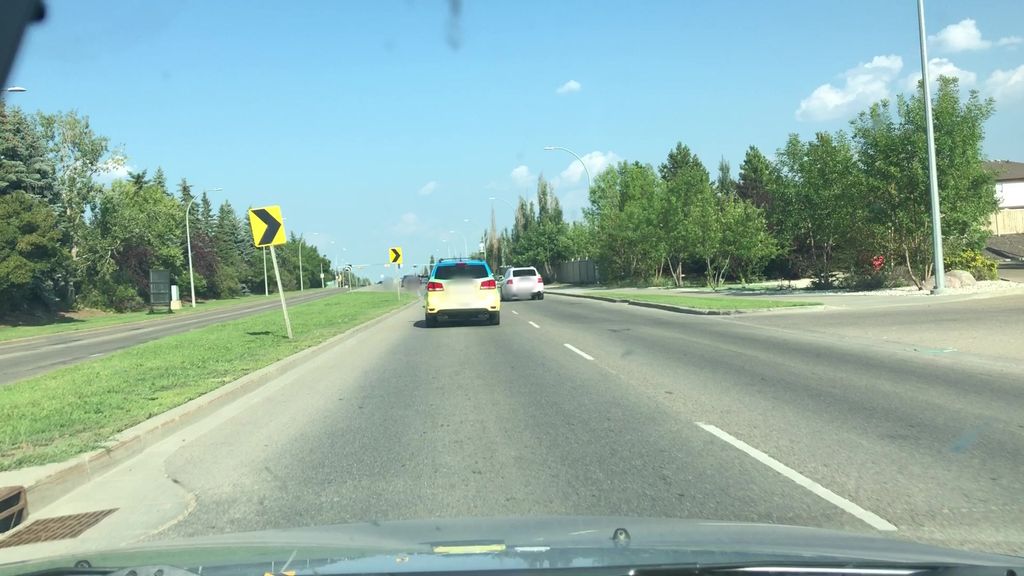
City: edmonton